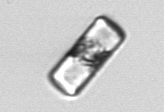
Label: Guinardia_delicatula